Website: bh-photo
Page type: payment
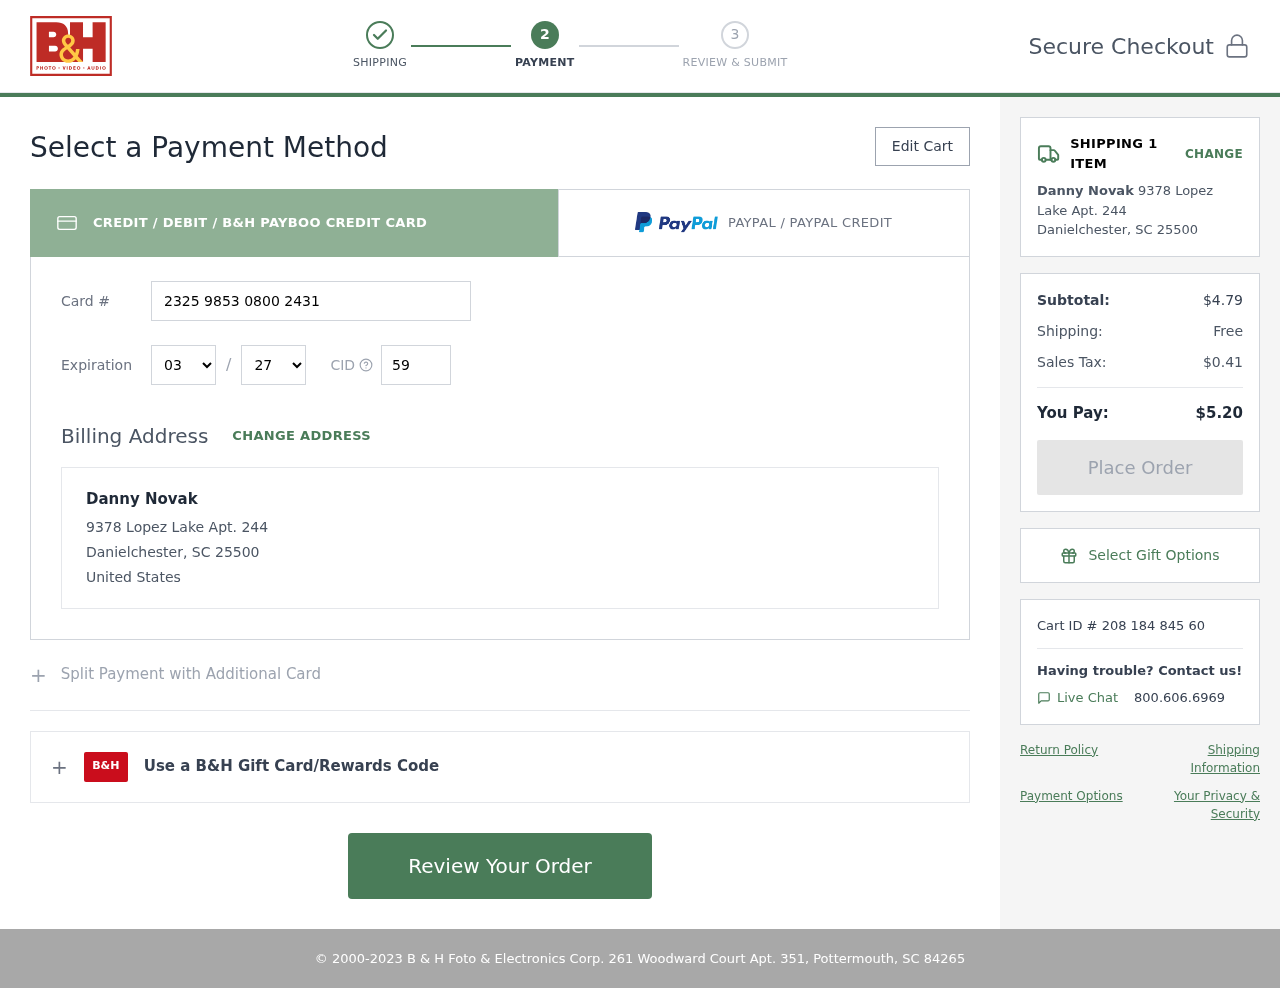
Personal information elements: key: PII_CARD_CVV
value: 597
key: PII_CARD_EXPIRY_MONTH
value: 03
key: PII_CARD_EXPIRY_YEAR
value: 27
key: PII_CARD_NUMBER
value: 2325 9853 0800 2431
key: PII_CITY_STATE_ZIP
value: Danielchester, SC 25500
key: PII_COUNTRY
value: United States
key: PII_FULLNAME
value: Danny Novak
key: PII_STREET
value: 9378 Lopez Lake Apt. 244
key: PII_FULLNAME2
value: Danny Novak
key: PII_CITY
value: Danielchester
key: PII_STATE_ABBR
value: SC
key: PII_POSTCODE
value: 25500
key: PII_POSTCODE_FULL
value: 25500
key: PII_CITY_STATE
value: Danielchester, SC
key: PII_POSTCODE_NUMERIC
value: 25500
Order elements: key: ORDER_NUM_ITEMS
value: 1
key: ORDER_SUBTOTAL
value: $4.79
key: ORDER_SHIPPING_COST
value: Free
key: ORDER_TAX
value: $0.41
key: ORDER_TOTAL
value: $5.20
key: ORDER_ID
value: Cart ID # 208 184 845 60